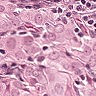
Metastatic tissue present: yes